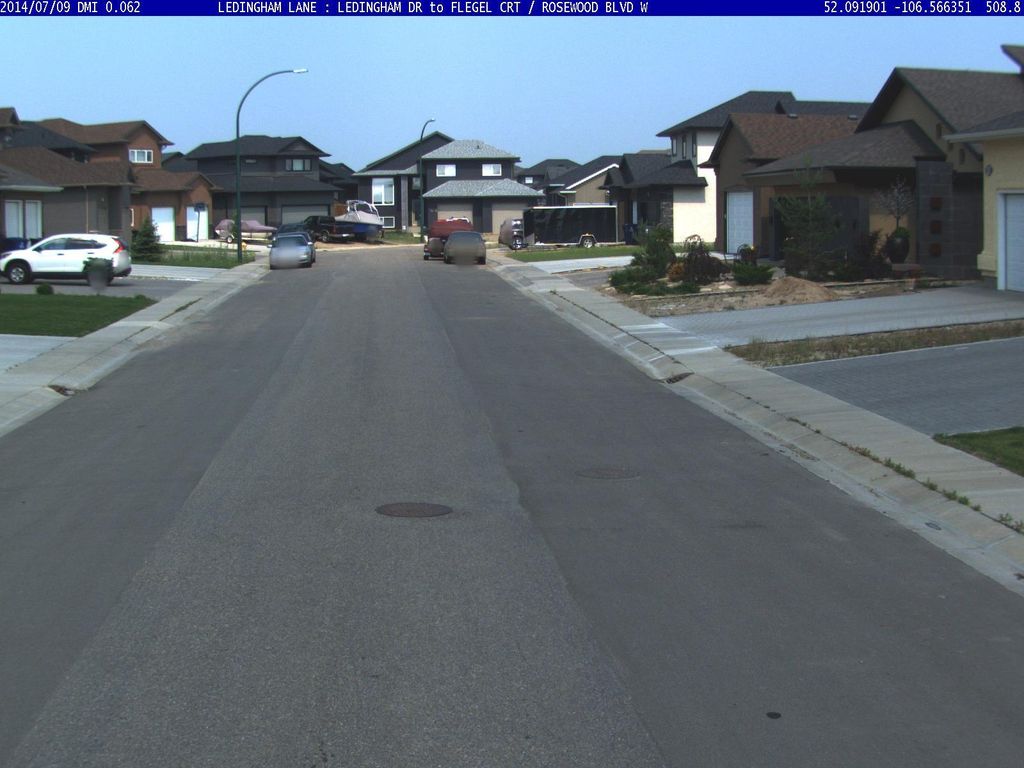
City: saskatoon